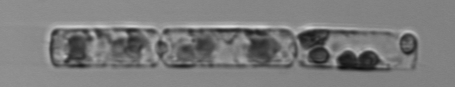
Label: Guinardia_delicatula_TAG_internal_parasite